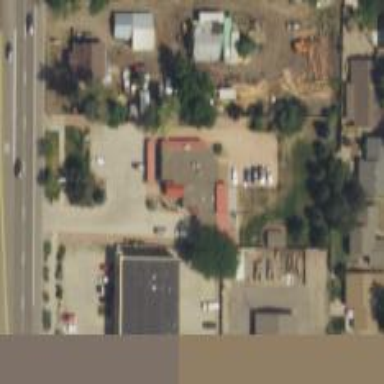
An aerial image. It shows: Veterinary facility.